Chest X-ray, AP view. Patient: 22 years old, sex F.
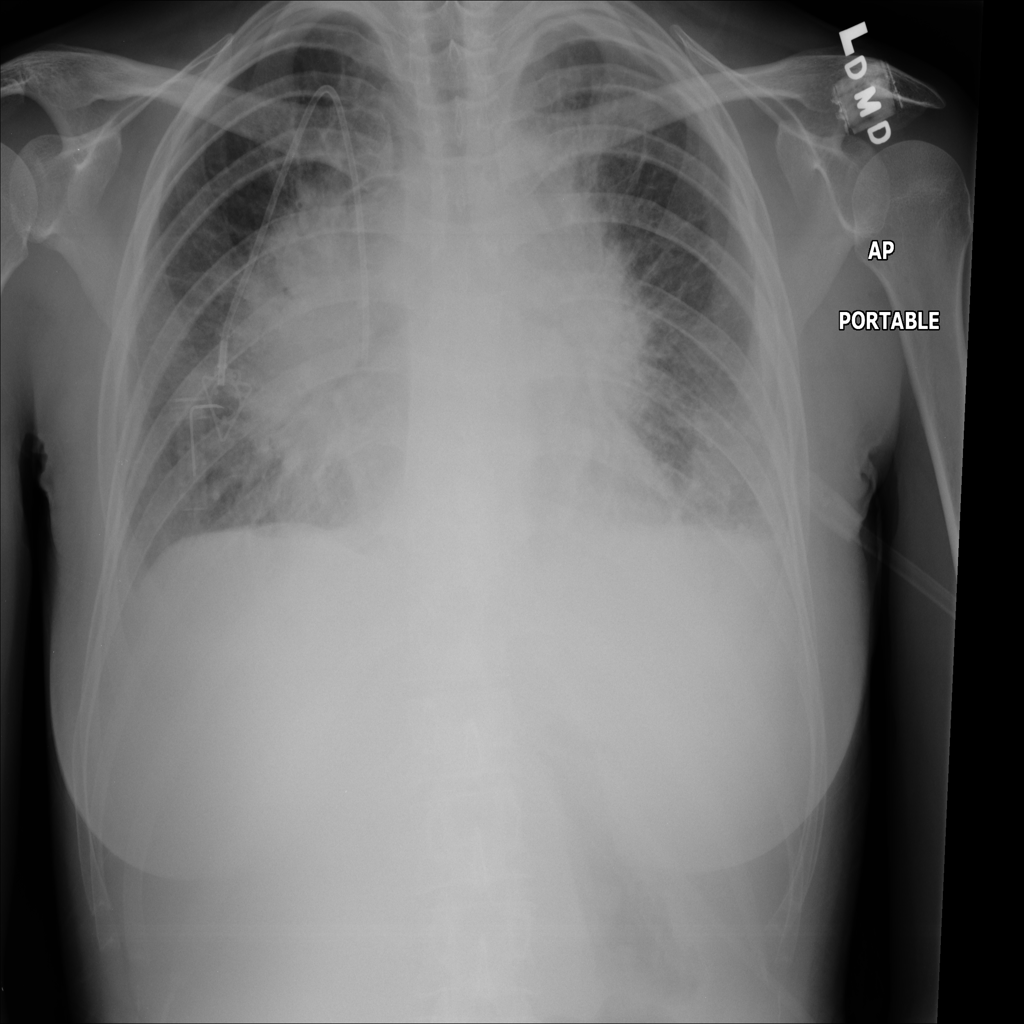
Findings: Effusion, Infiltration